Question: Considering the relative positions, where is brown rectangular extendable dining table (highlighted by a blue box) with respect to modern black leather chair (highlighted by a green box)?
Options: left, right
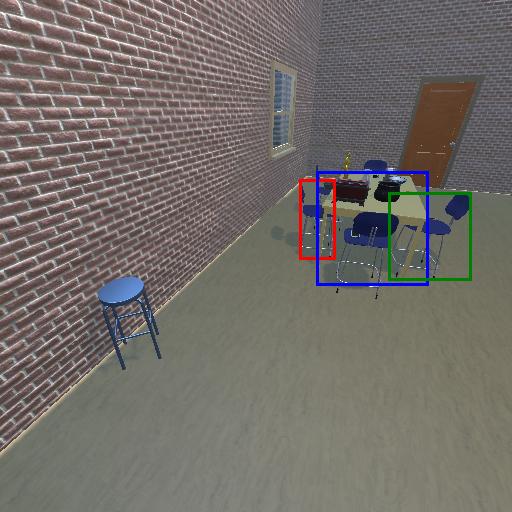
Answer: left